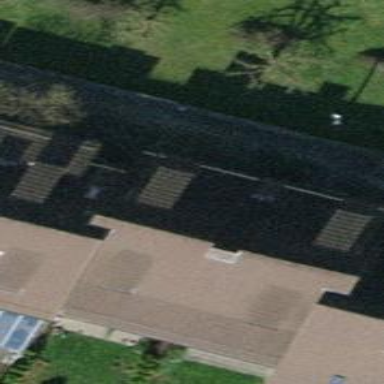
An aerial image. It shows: Terrace building with tiled roof.